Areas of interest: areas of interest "Parking Lot"
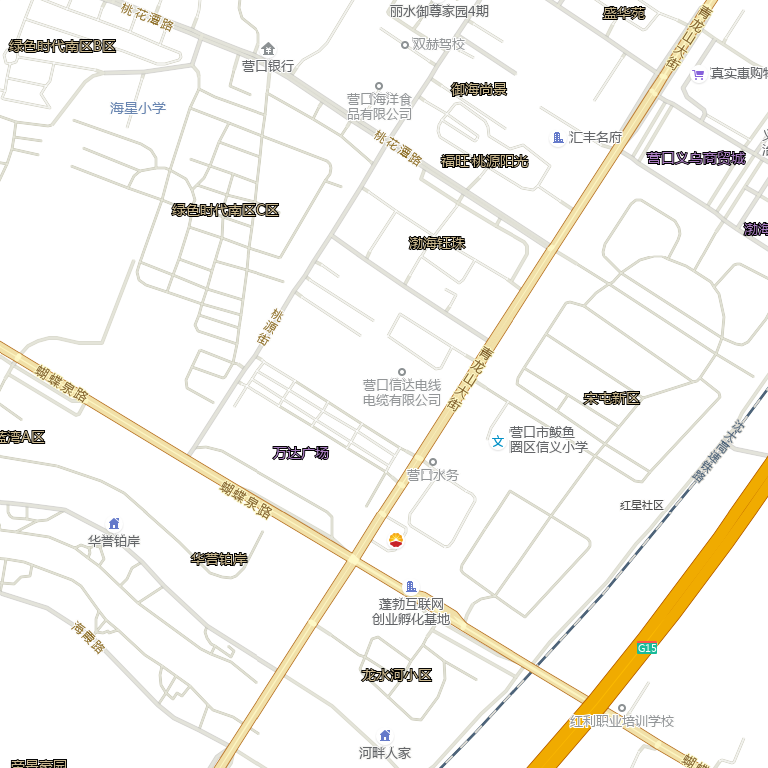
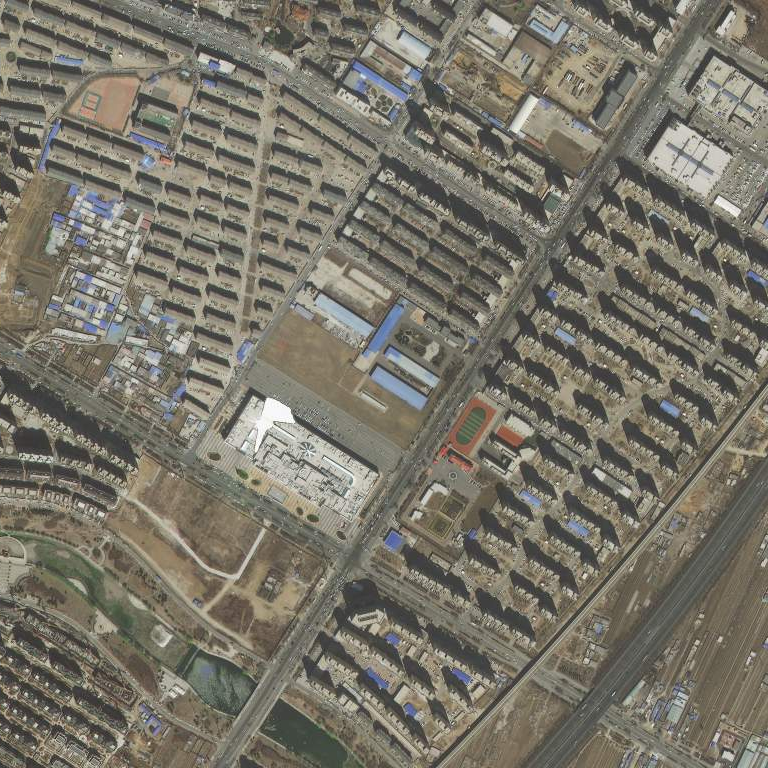